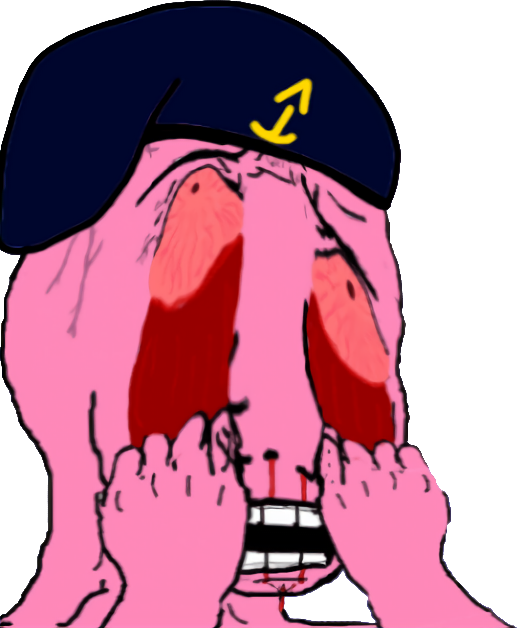
Label: 5_Rage